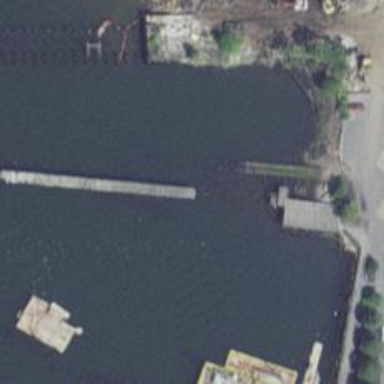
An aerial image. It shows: Man-made pier.